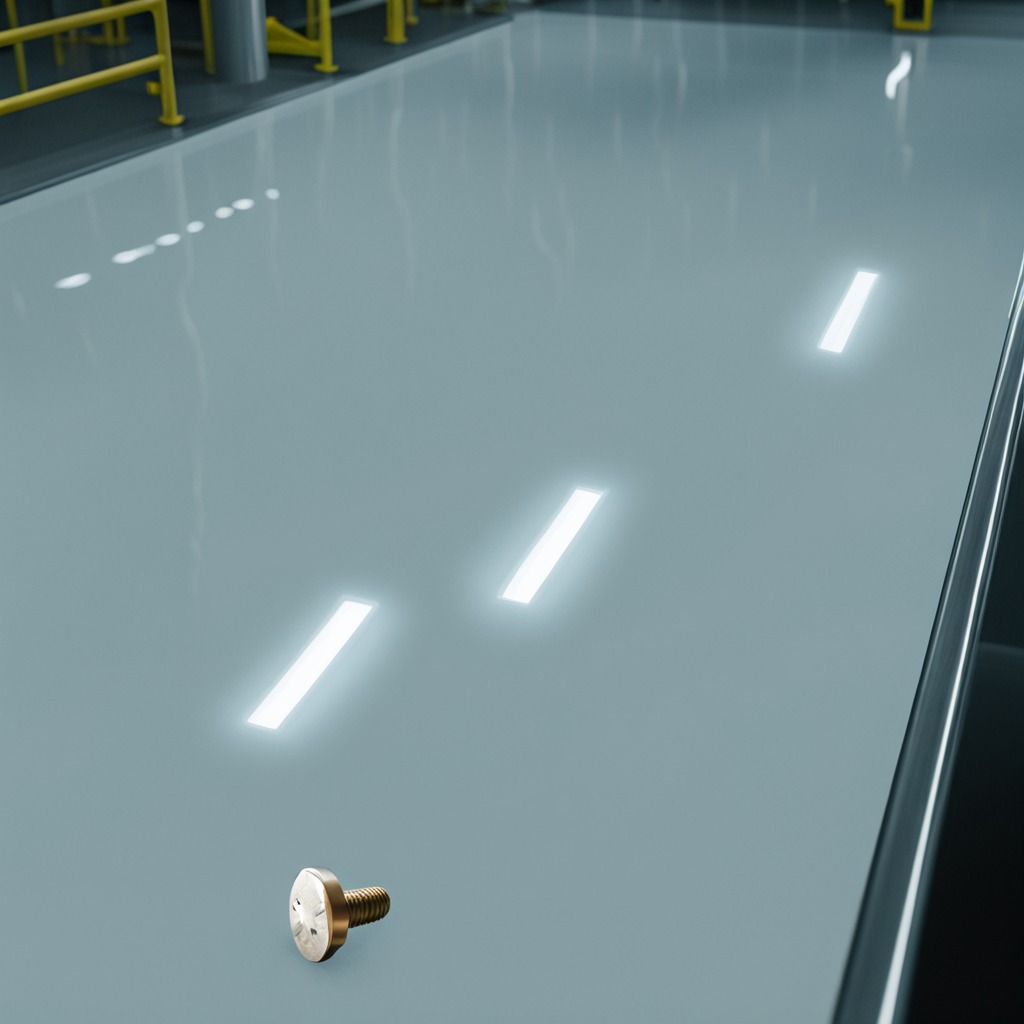
A metal screw is lying on the high-gloss table in the ship maintenance bay.